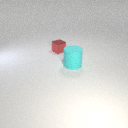
small red metal cube behind large cyan rubber cylinder